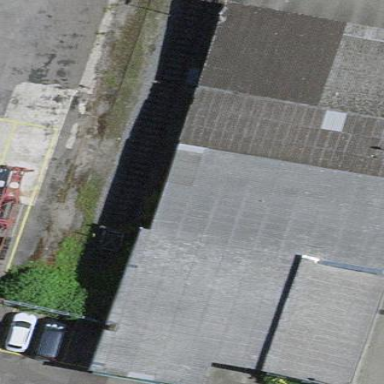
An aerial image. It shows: Service building.